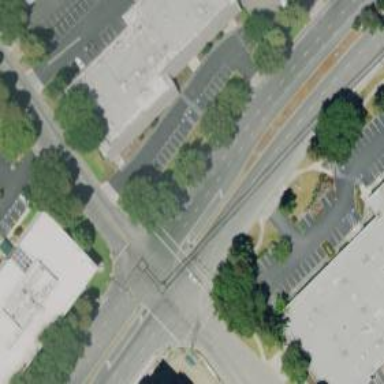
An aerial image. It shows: Solid stop line on the road.